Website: bh-photo
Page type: payment
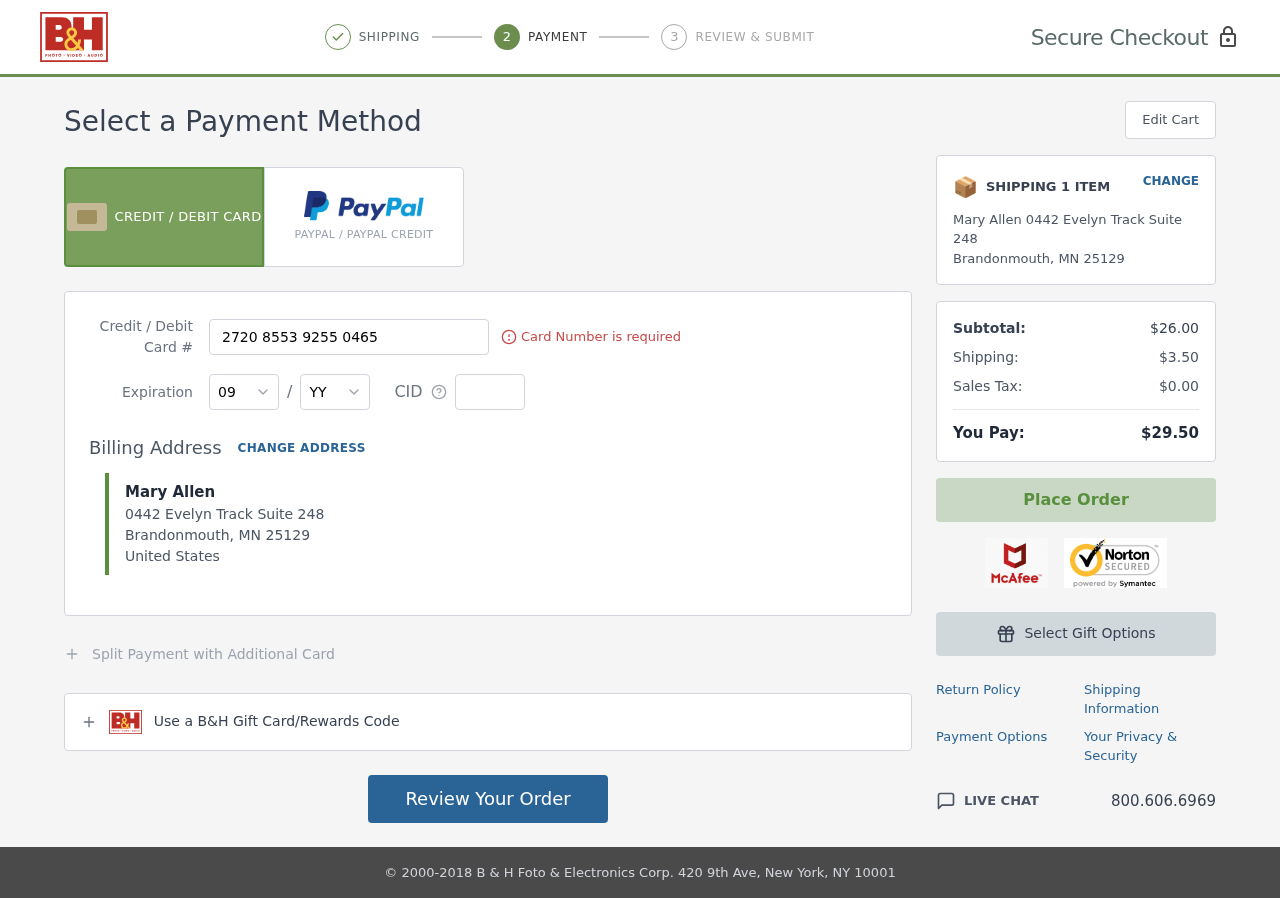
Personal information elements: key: PII_CARD_CVV
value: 238
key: PII_CARD_EXPIRY_MONTH
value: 09
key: PII_CARD_EXPIRY_YEAR
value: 28
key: PII_CARD_NUMBER
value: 2720 8553 9255 0465
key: PII_CITY
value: Brandonmouth
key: PII_COUNTRY
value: United States
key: PII_FULLNAME
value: Mary Allen
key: PII_POSTCODE
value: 25129
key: PII_STATE_ABBR
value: MN
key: PII_STREET
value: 0442 Evelyn Track Suite 248
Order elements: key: ORDER_NUM_ITEMS
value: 1
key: ORDER_SUBTOTAL
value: $26.00
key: ORDER_SHIPPING_COST
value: $3.50
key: ORDER_TAX
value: $0.00
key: ORDER_TOTAL
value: $29.50